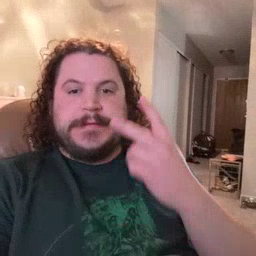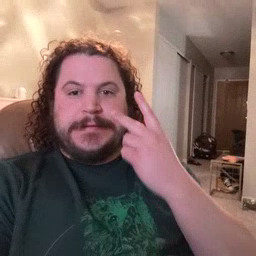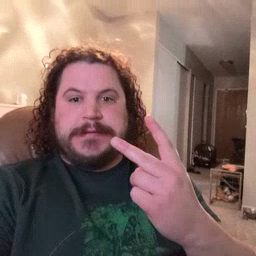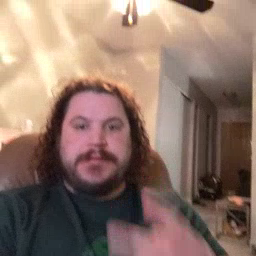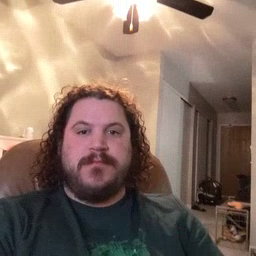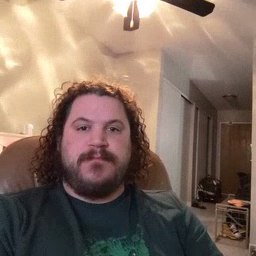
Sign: see